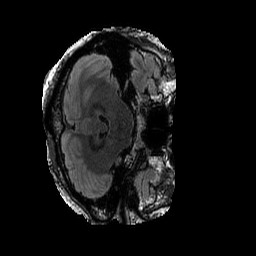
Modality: FLAIR
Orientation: axial
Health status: ill
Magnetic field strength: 3 T